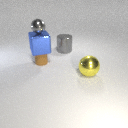
large gray metal cylinder behind large yellow metal sphere